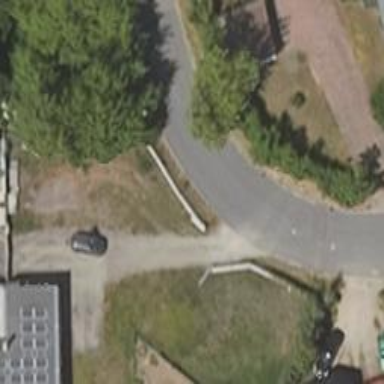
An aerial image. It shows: Asphalt road in residential area.